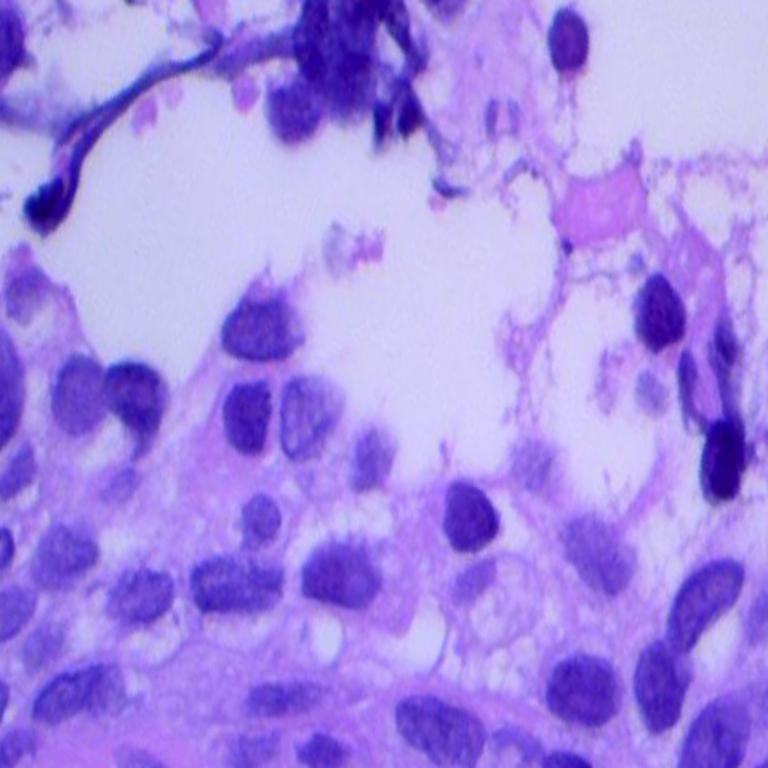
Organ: lung
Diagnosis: squamous carcinomas